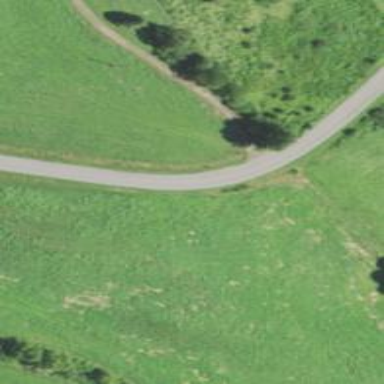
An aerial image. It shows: Tertiary road.